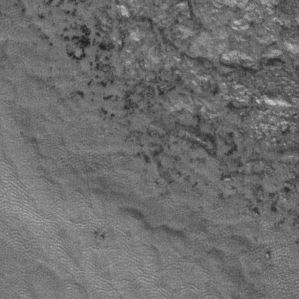
Label: frost